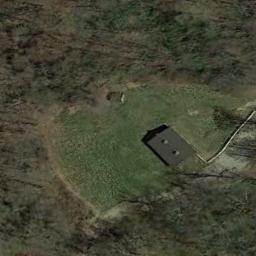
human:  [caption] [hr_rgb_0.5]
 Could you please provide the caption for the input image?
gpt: A red residence is close to a triangular lawn .

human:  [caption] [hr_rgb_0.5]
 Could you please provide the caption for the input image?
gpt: In a sparse residential area there is a house and many withered trees surrounded by open spaces .

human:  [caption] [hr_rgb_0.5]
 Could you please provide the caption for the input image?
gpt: The sparse residential is on the grass next to some trees and bare land .

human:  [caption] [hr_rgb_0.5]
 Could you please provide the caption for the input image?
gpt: There is a building in the sparse residential .

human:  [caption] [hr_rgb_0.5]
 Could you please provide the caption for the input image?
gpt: A sparse residential area with many brown trees and a black building .